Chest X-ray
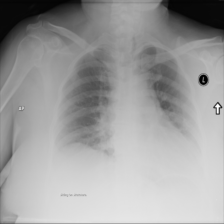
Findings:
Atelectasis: negative
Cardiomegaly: negative
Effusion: negative
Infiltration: negative
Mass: negative
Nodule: negative
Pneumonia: negative
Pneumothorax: negative
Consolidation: negative
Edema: negative
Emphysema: negative
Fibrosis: negative
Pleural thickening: negative
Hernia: negative